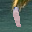
Label: 1